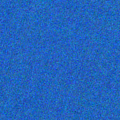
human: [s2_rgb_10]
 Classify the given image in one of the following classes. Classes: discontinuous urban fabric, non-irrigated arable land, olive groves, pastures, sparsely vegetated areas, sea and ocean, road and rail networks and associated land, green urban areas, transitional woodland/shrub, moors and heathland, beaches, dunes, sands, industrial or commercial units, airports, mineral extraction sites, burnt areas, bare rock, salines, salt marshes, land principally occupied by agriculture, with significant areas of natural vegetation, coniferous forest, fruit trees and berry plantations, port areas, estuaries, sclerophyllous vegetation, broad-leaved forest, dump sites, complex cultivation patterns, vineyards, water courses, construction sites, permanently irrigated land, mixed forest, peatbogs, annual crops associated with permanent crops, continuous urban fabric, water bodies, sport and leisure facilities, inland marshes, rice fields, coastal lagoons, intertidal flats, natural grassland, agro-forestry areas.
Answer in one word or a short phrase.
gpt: sea and ocean